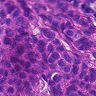
Metastatic tissue present: yes